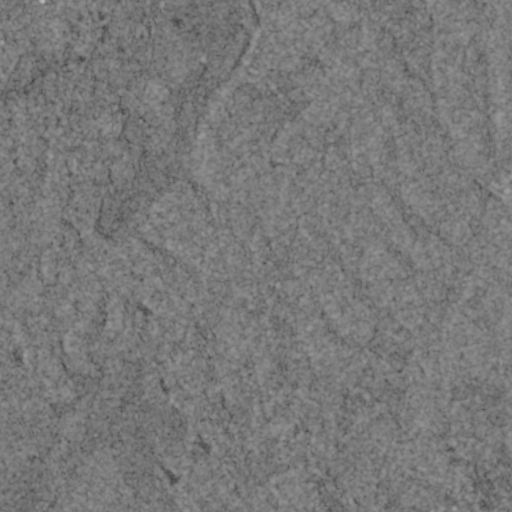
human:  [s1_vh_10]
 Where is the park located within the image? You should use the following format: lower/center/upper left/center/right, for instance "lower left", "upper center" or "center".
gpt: The park is located in the lower center of the image.
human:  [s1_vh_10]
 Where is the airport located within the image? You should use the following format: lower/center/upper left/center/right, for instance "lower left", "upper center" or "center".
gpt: There is no airport in the image.

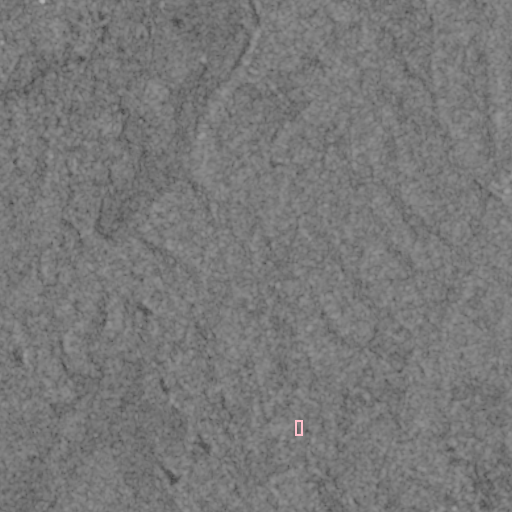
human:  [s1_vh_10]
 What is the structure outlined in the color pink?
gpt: The structure outlined in pink is a park.
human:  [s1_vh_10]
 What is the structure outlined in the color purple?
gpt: There is no purple outline.